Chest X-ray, PA view. Patient: 46 years old, sex F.
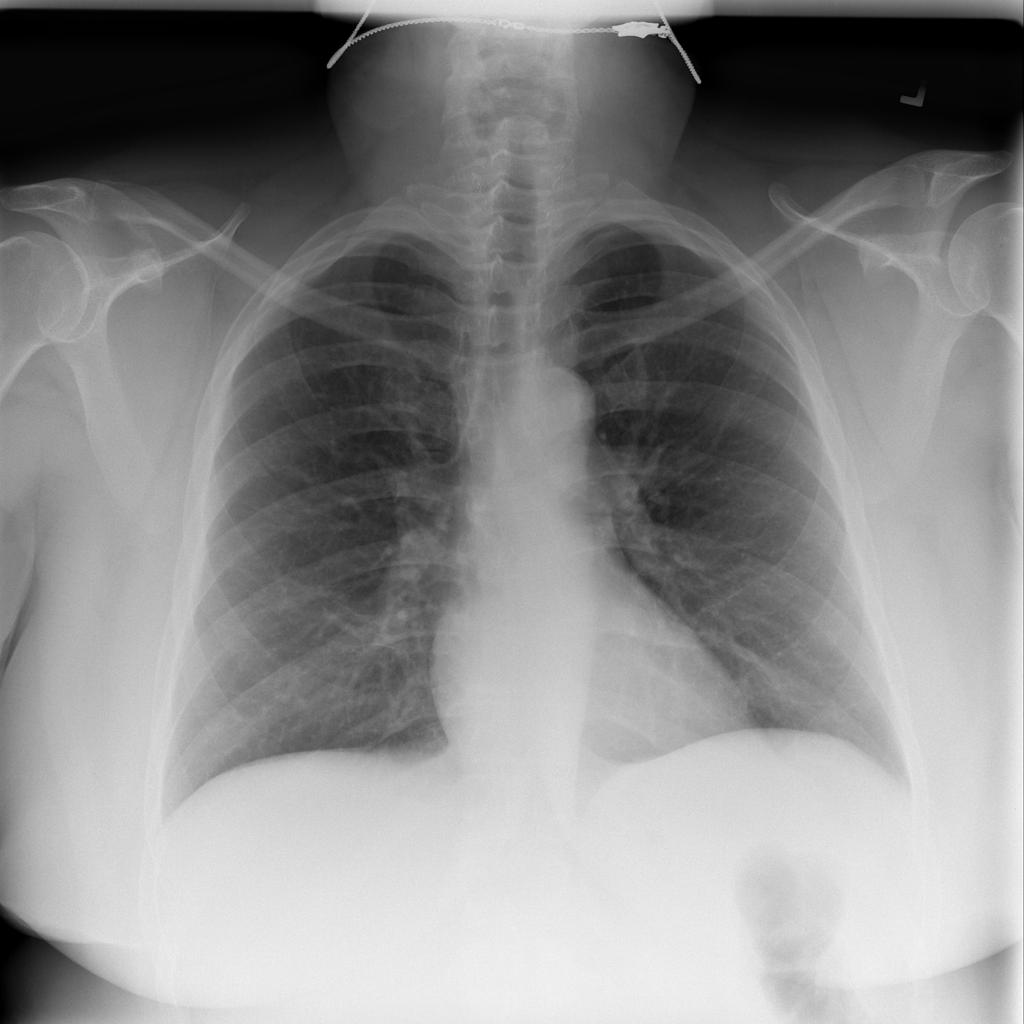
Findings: No Finding